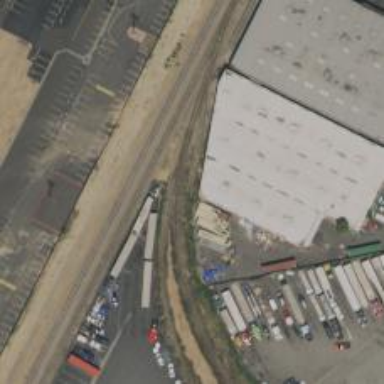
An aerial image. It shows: Railway spur service.